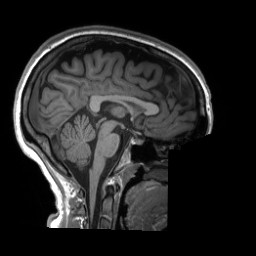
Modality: T1w
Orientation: sagittal